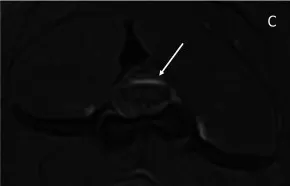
Magnetic resonance images of the reported case. Sagittal T1W pre-contrast ,. And hyperintensity in T1W The latter is seen clearly in C, in which the epidural fat is suppressed and the hyperintensity within the subarachnoid space is highlighted.
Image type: radiology (mri)